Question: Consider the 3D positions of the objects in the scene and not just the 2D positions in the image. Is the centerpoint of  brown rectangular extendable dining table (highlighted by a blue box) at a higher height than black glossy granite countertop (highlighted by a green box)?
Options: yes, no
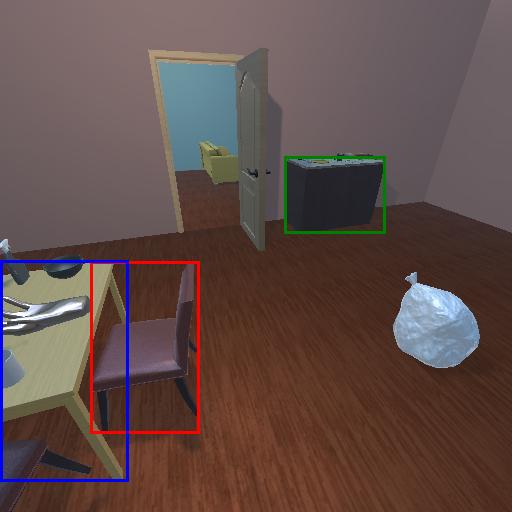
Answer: yes